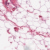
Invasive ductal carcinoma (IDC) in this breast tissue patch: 0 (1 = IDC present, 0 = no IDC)